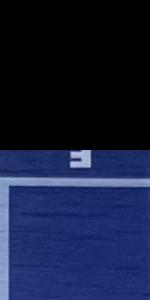
Label: Empty